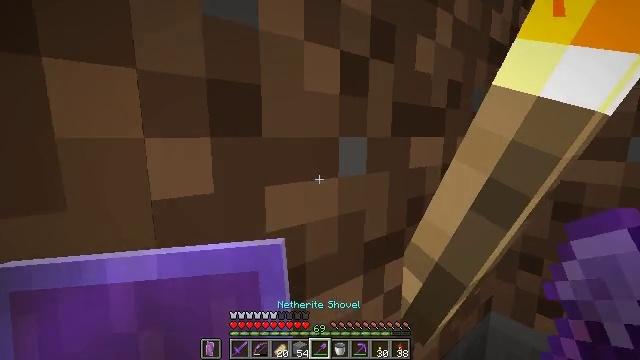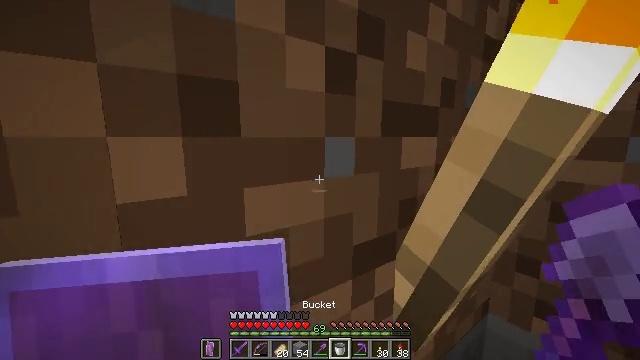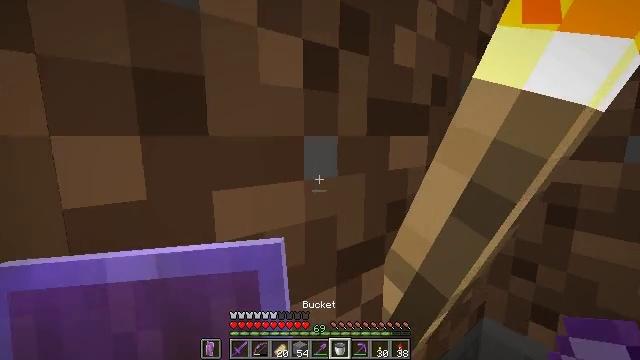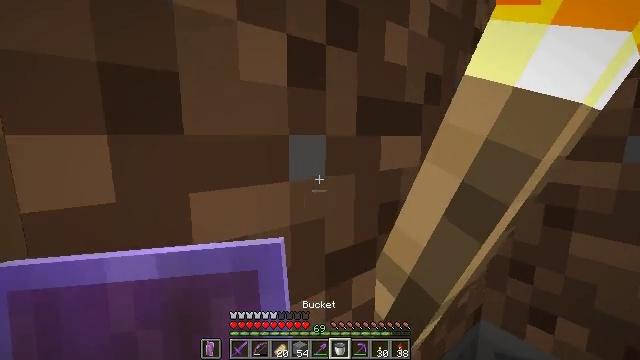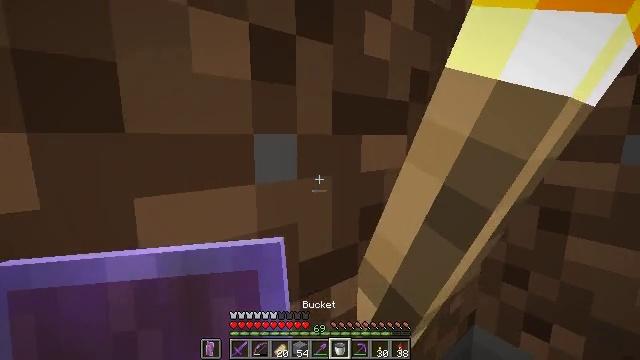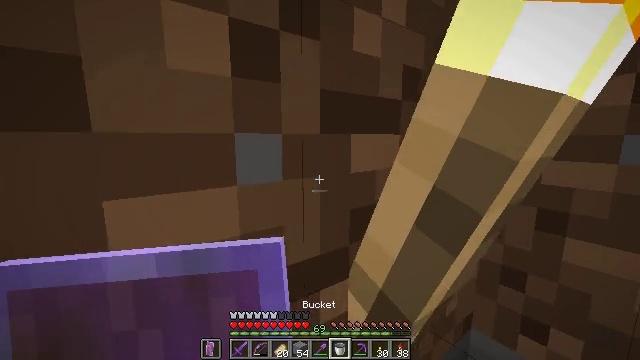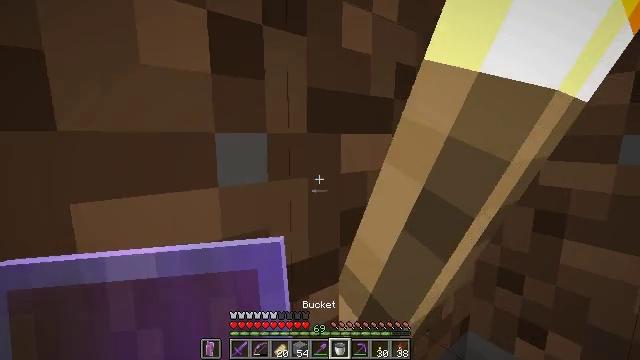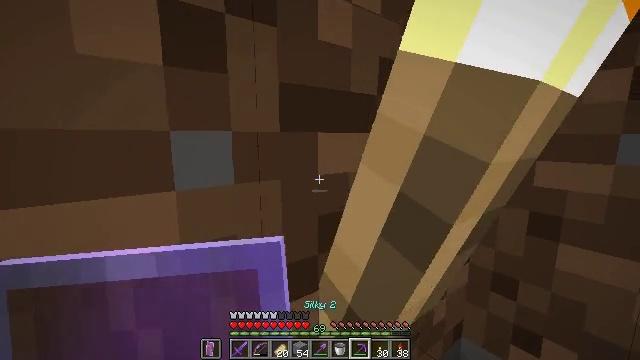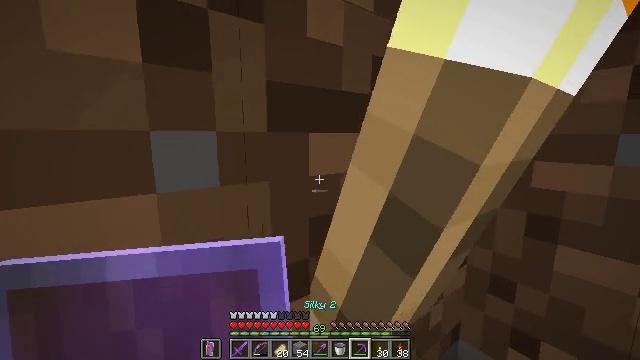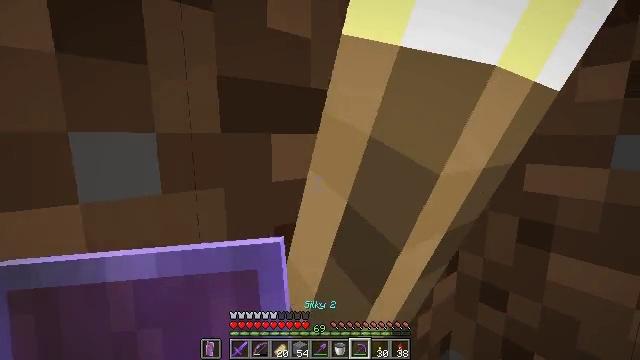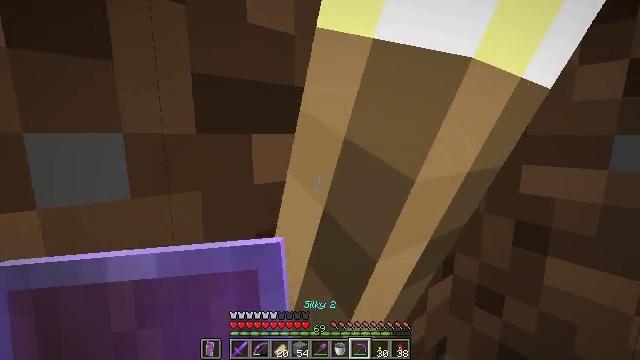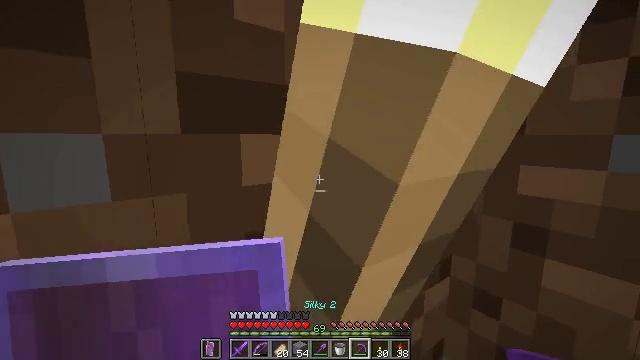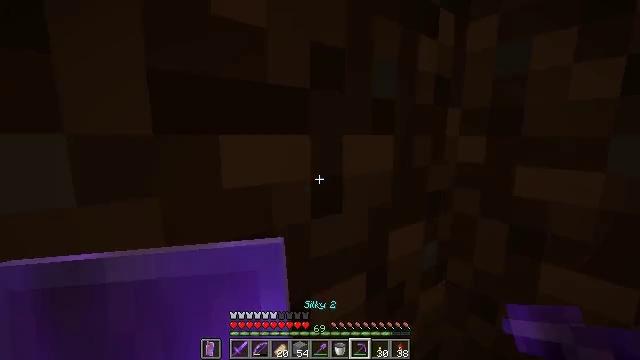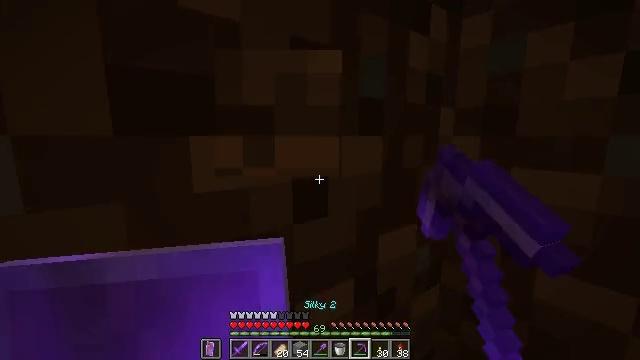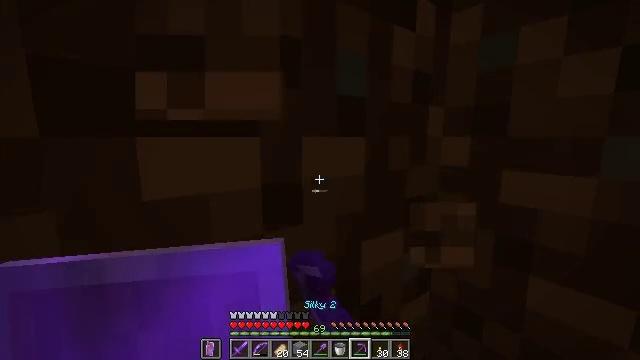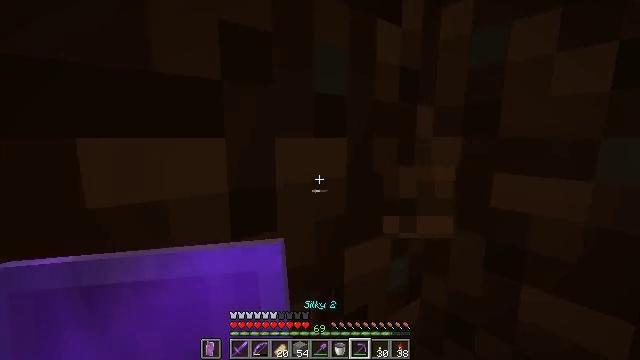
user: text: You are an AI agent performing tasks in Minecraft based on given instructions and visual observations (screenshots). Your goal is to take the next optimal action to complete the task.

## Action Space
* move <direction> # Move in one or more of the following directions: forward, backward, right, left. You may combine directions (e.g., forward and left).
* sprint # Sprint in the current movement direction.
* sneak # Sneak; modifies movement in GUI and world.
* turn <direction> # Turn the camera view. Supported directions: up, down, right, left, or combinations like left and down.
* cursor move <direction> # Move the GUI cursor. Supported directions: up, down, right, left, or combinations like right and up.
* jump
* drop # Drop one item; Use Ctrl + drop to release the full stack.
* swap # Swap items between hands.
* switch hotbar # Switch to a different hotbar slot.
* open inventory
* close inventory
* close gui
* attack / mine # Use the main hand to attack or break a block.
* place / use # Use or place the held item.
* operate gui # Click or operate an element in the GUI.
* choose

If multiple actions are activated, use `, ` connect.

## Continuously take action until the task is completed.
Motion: motion action
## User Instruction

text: Destroy the wall torch to gather it.
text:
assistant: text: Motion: no_op
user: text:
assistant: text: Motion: no_op
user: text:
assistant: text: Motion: no_op
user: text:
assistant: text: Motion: no_op
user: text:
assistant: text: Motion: no_op
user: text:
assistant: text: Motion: no_op
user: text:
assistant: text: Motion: no_op
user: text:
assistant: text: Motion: no_op
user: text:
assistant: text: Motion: no_op
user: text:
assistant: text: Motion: no_op
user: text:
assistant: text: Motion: no_op
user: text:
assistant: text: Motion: attack / mine
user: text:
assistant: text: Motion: attack / mine
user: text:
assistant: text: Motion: attack / mine
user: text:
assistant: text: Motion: no_op
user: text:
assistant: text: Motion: no_op
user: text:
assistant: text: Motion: no_op